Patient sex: M
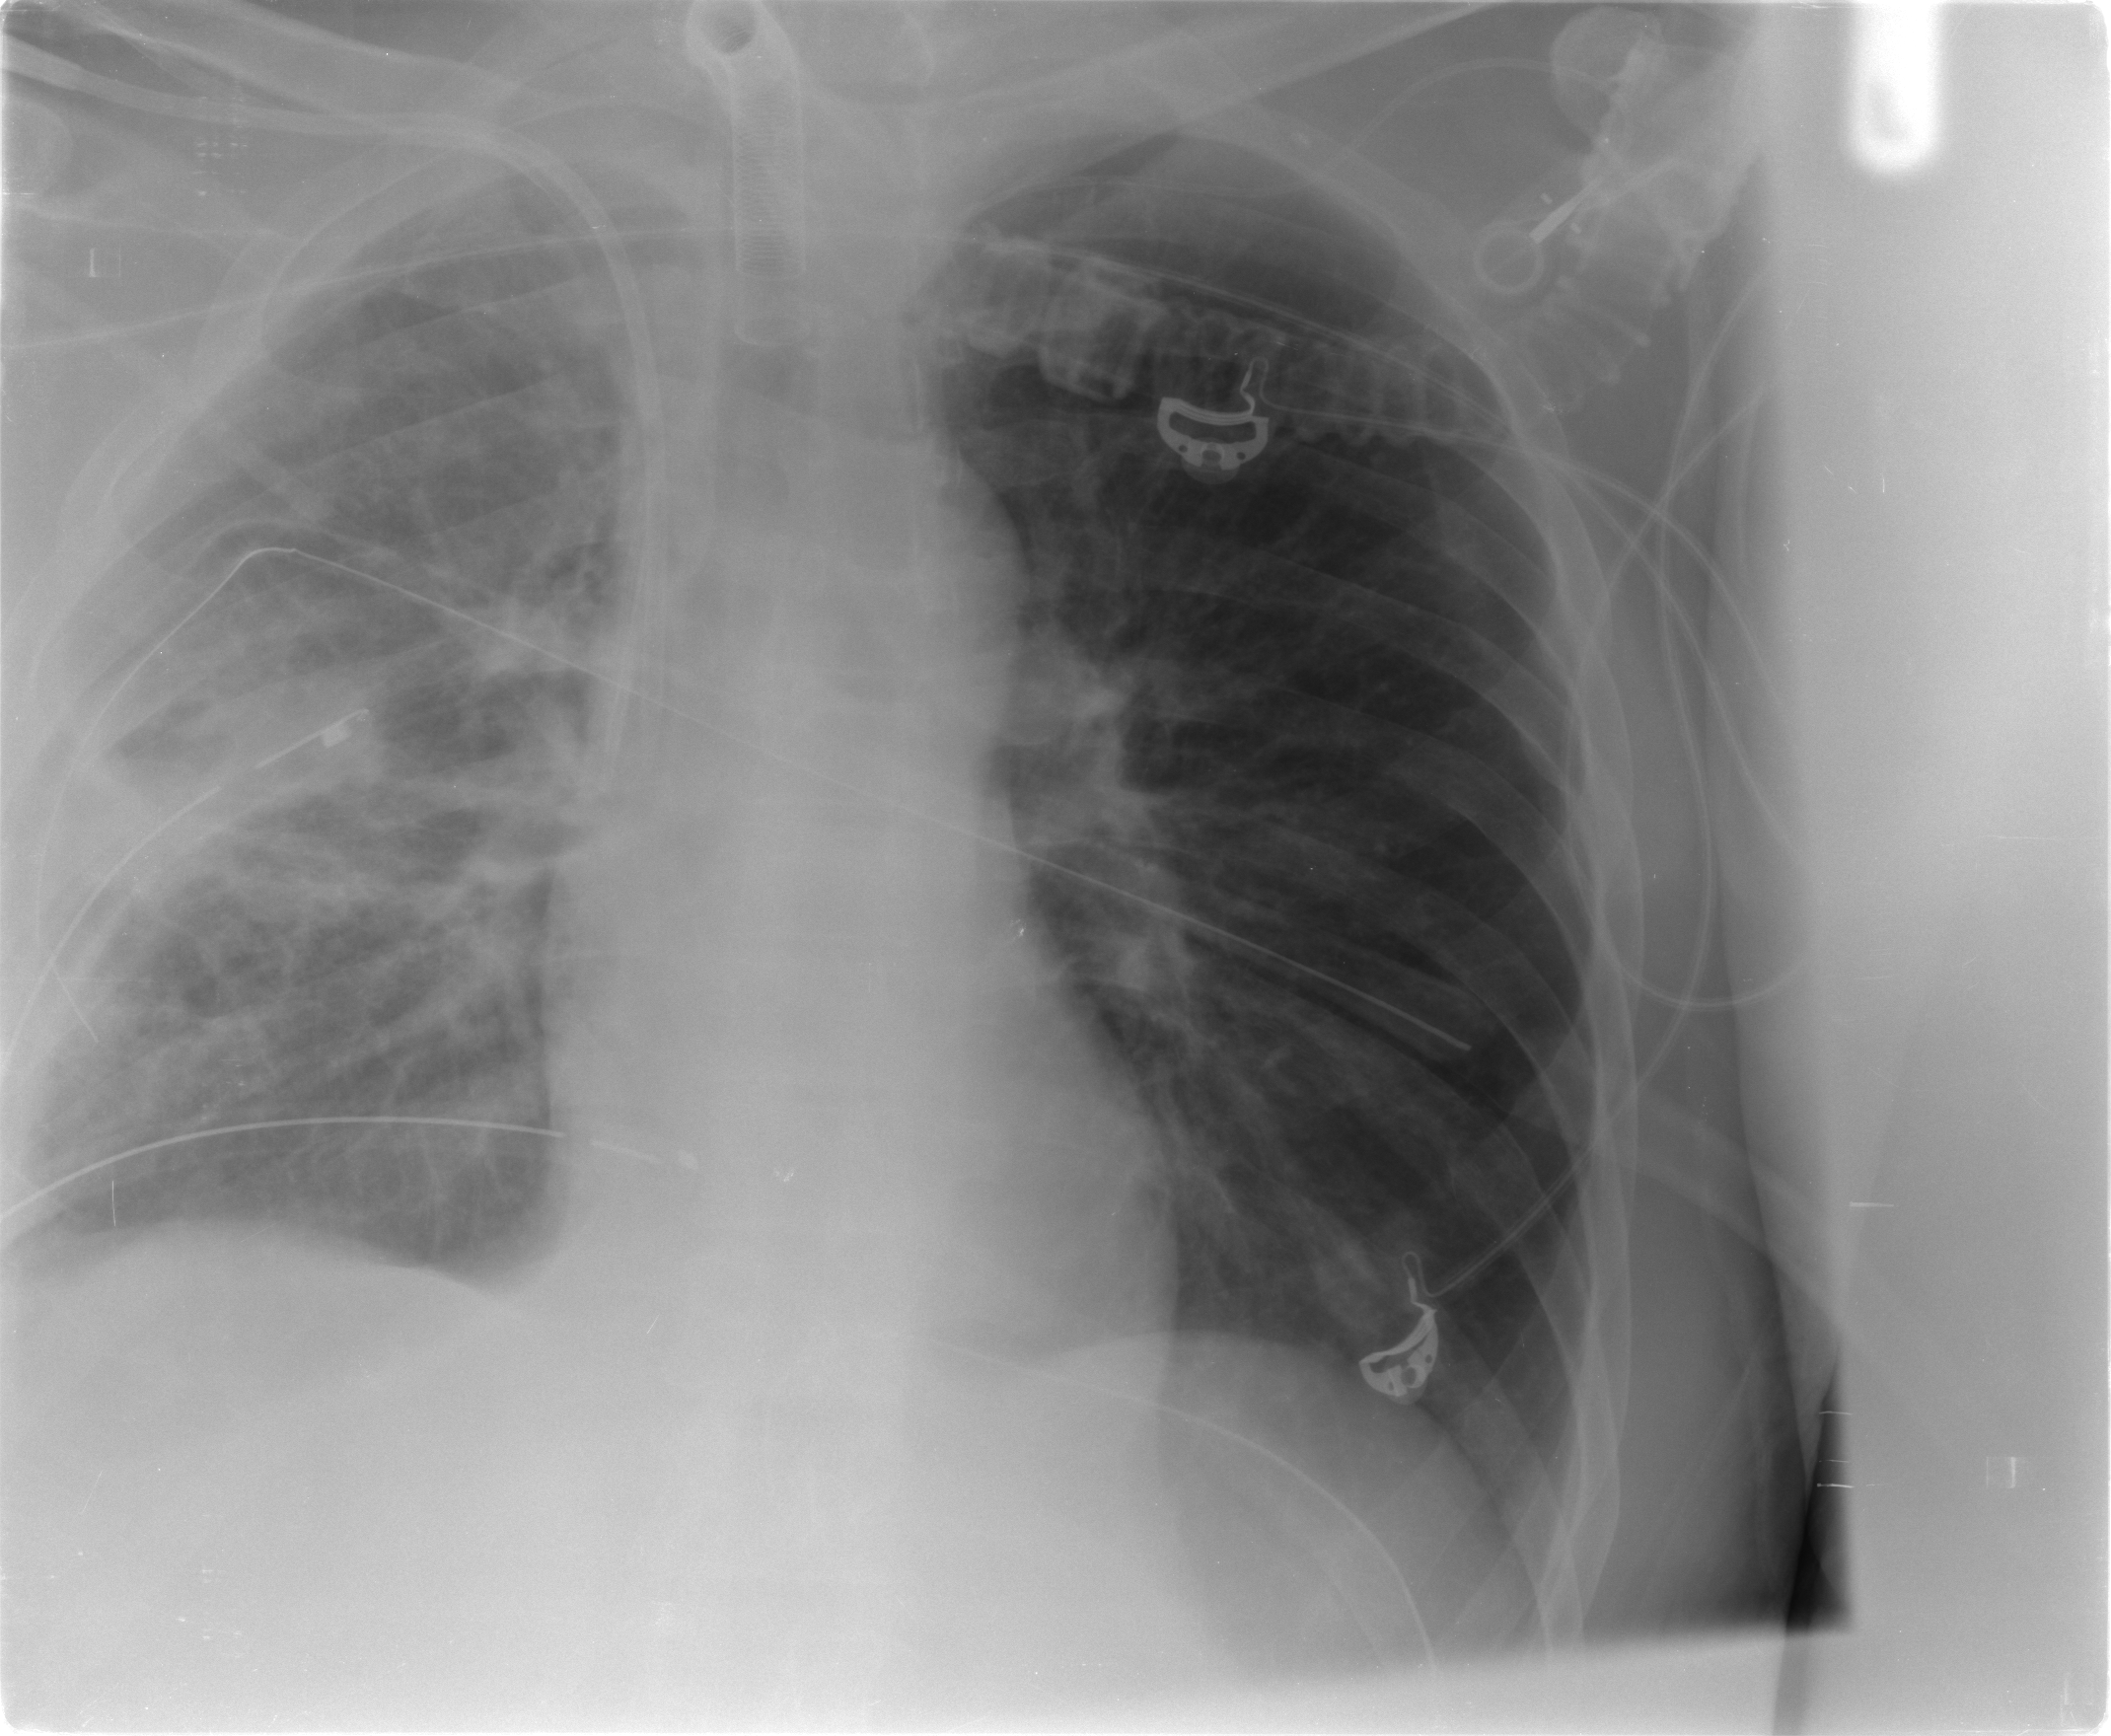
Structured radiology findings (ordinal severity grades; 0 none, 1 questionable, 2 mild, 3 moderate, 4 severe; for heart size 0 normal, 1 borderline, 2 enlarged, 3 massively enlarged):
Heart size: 0
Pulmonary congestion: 0
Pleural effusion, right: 2
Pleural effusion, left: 0
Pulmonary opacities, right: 3
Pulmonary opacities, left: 0
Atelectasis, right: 3
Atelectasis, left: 0